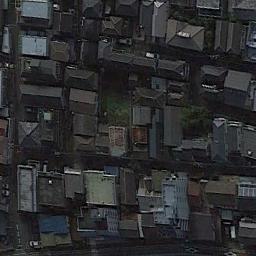
Label: residential